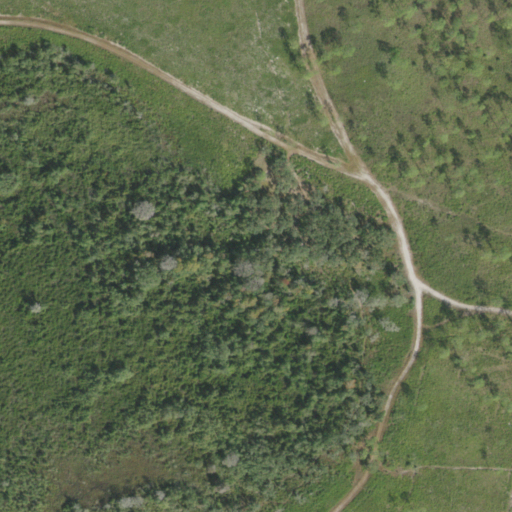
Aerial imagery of island in Florida named Bee Island containing woody wetlands, shrub, mixed forest, evergreen forest, deciduous forest, and pasture